Question: Yesterday, as iOS 6 Jailbreak was released, I decided to learn how to program tweaks. I've been searching some info about it and I've seen that iOSOpenDev is the right tool to create them.
The problem is that I don't know how to start. For example, I create a simple "Hello World" as a Notification Center Widget but an error happens in a Springboard header file:

I've searched some info about this error but I don't understand how should I fix it. Pages I've found are this pair:
- <URL>
Could you help me, please?
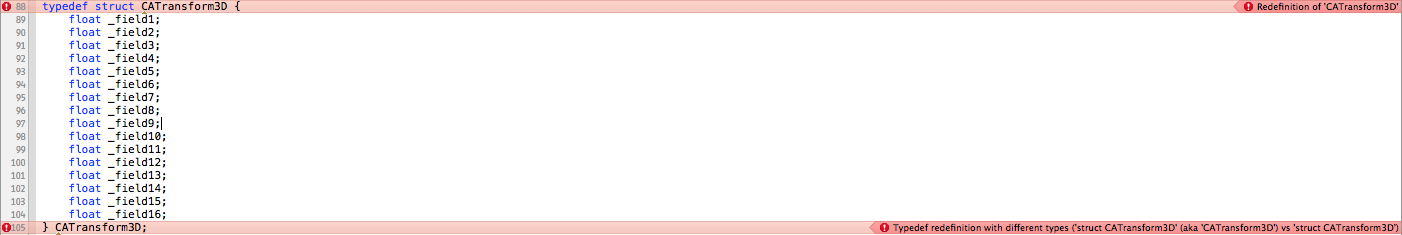
Answer: If something is defined then it cannot be redefined, which is happening with CATransform3D.
Simply commet-out the definition that is producing the error. Or, wrap it using preprocessor logic to "know" if it has already been defined (which requires its original definition to indicate that it has).
Latest iOSOpenDev installation has this commented-out.